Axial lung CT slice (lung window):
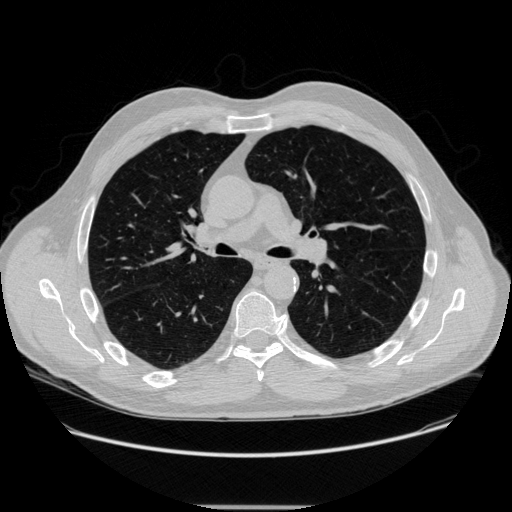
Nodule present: no